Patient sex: M
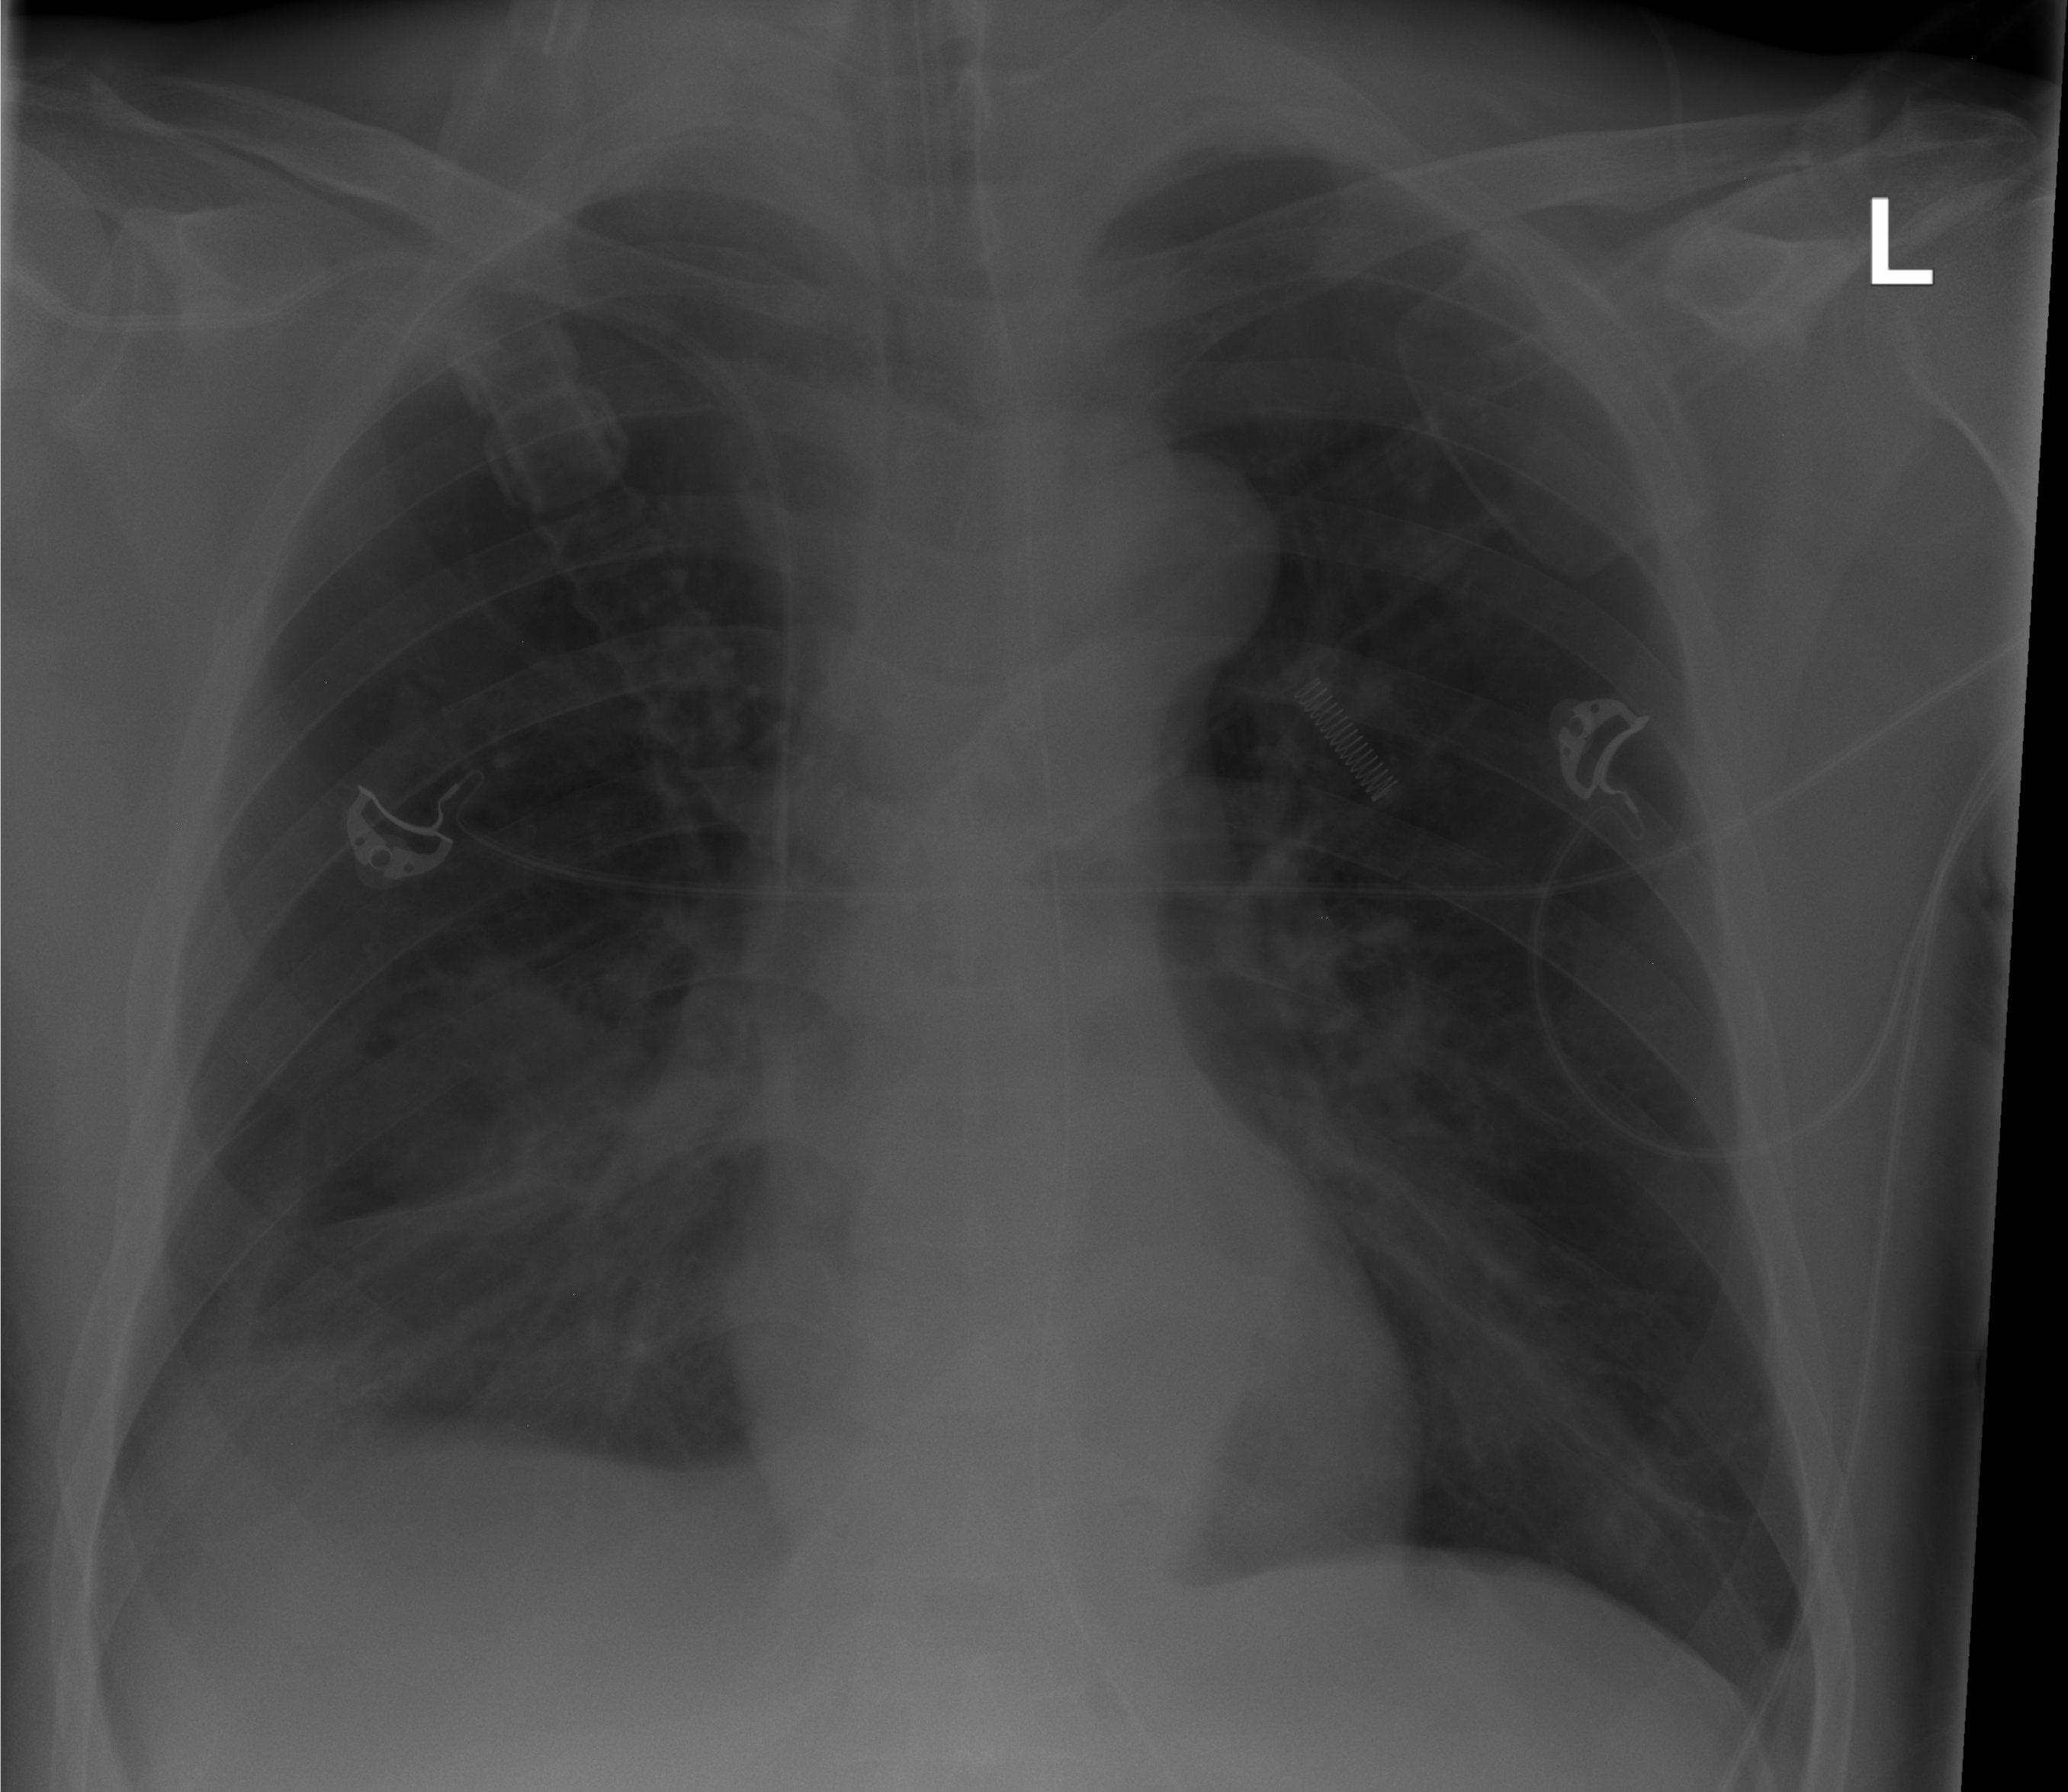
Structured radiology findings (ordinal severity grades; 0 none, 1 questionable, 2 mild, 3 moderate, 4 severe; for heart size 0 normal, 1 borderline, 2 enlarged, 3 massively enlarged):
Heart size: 0
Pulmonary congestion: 0
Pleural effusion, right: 0
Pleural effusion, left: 0
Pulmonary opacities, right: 1
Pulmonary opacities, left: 0
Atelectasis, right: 2
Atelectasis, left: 0